Question: As it says on the tin.. I cannot get a label's text to wrap. Essentially I am building like a comments panel, user enters a comment and its displayed with timestamp etc.
I want the labels to both display with 'ContentMode.PREFORMATTED' but also wrap.
The layouts of which contain the label are fixed width (100%) as is the label obviously by default, from what I have readin the book of vaadin what I am doing should work?
here is my code snippet:
'''
VerticalLayout container = new VerticalLayout();
rootLayout.addComponent(container);
VerticalLayout comment = new VerticalLayout();
container.addComponent(comment);
Label createdByLbl = new Label(entity.getManagedMetadata().getAttrValue("createdBy") + " said:");
createdByLbl.setId("conversation.comment.username." + repositoryUID);
createdByLbl.setStyleName("conversation-comment-username");
Label createdDateLbl = new Label(entity.getManagedMetadata().getAttrValue("createdDate"));
createdDateLbl.setId("conversation.comment.createddate." + repositoryUID);
createdDateLbl.setSizeUndefined();
String text = entity.getDataNode().getAttrValue("text");
Label textLbl = new Label(text, ContentMode.PREFORMATTED);
textLbl.setId("conversation.comment.text." + repositoryUID);
comment.addComponent(createdByLbl);
comment.addComponent(textLbl);
comment.addComponent(createdDateLbl);
comment.setExpandRatio(createdByLbl, 0.2f);
comment.setExpandRatio(textLbl, 0.7f);
comment.setExpandRatio(createdDateLbl, 0.1f);
'''
Note the container is also wrapped by CssLayout ('rootLayout'), which is full sized.
I want the 'textLbl' as seen above to display as formatted should the user enter text on separate lines themselves and wrap if they have entered a long paragraph comment.
Here is a picturing showing my dilemma.

Any help would be appreciated.
Thanks,
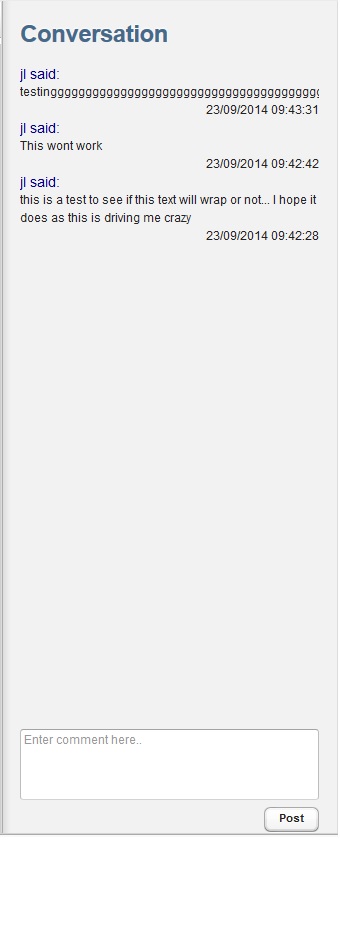
Answer: Try with css.
For example:
'''
textLbl.addStyleName("wrapLine");
'''
Css:
'''
.wrapLine{
word-wrap: break-word; /* IE */
white-space: -moz-pre-wrap; /* Firefox */
}
'''